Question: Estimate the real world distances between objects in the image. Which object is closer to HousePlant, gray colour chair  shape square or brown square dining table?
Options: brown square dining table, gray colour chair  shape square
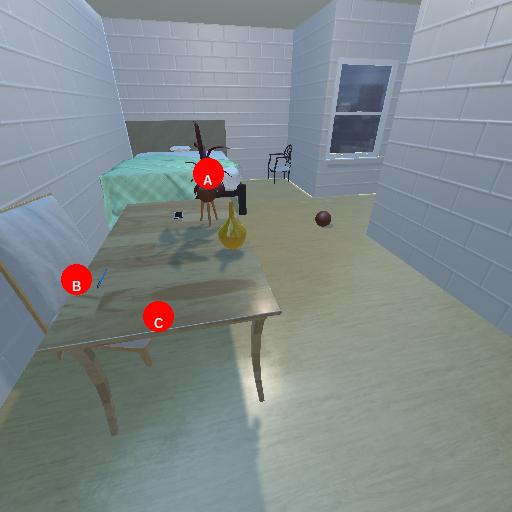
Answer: brown square dining table